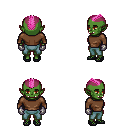
a pixel art fantasy rpg character, female body template, orc, green skin, brown long-sleeve shirt, teal pants, pink short mohawk hairstyle, metal gloves, ghillies, four views (front, back, left, right), 2x2 character sprite sheet, small pixel art, hard edges, no anti-aliasing